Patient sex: M
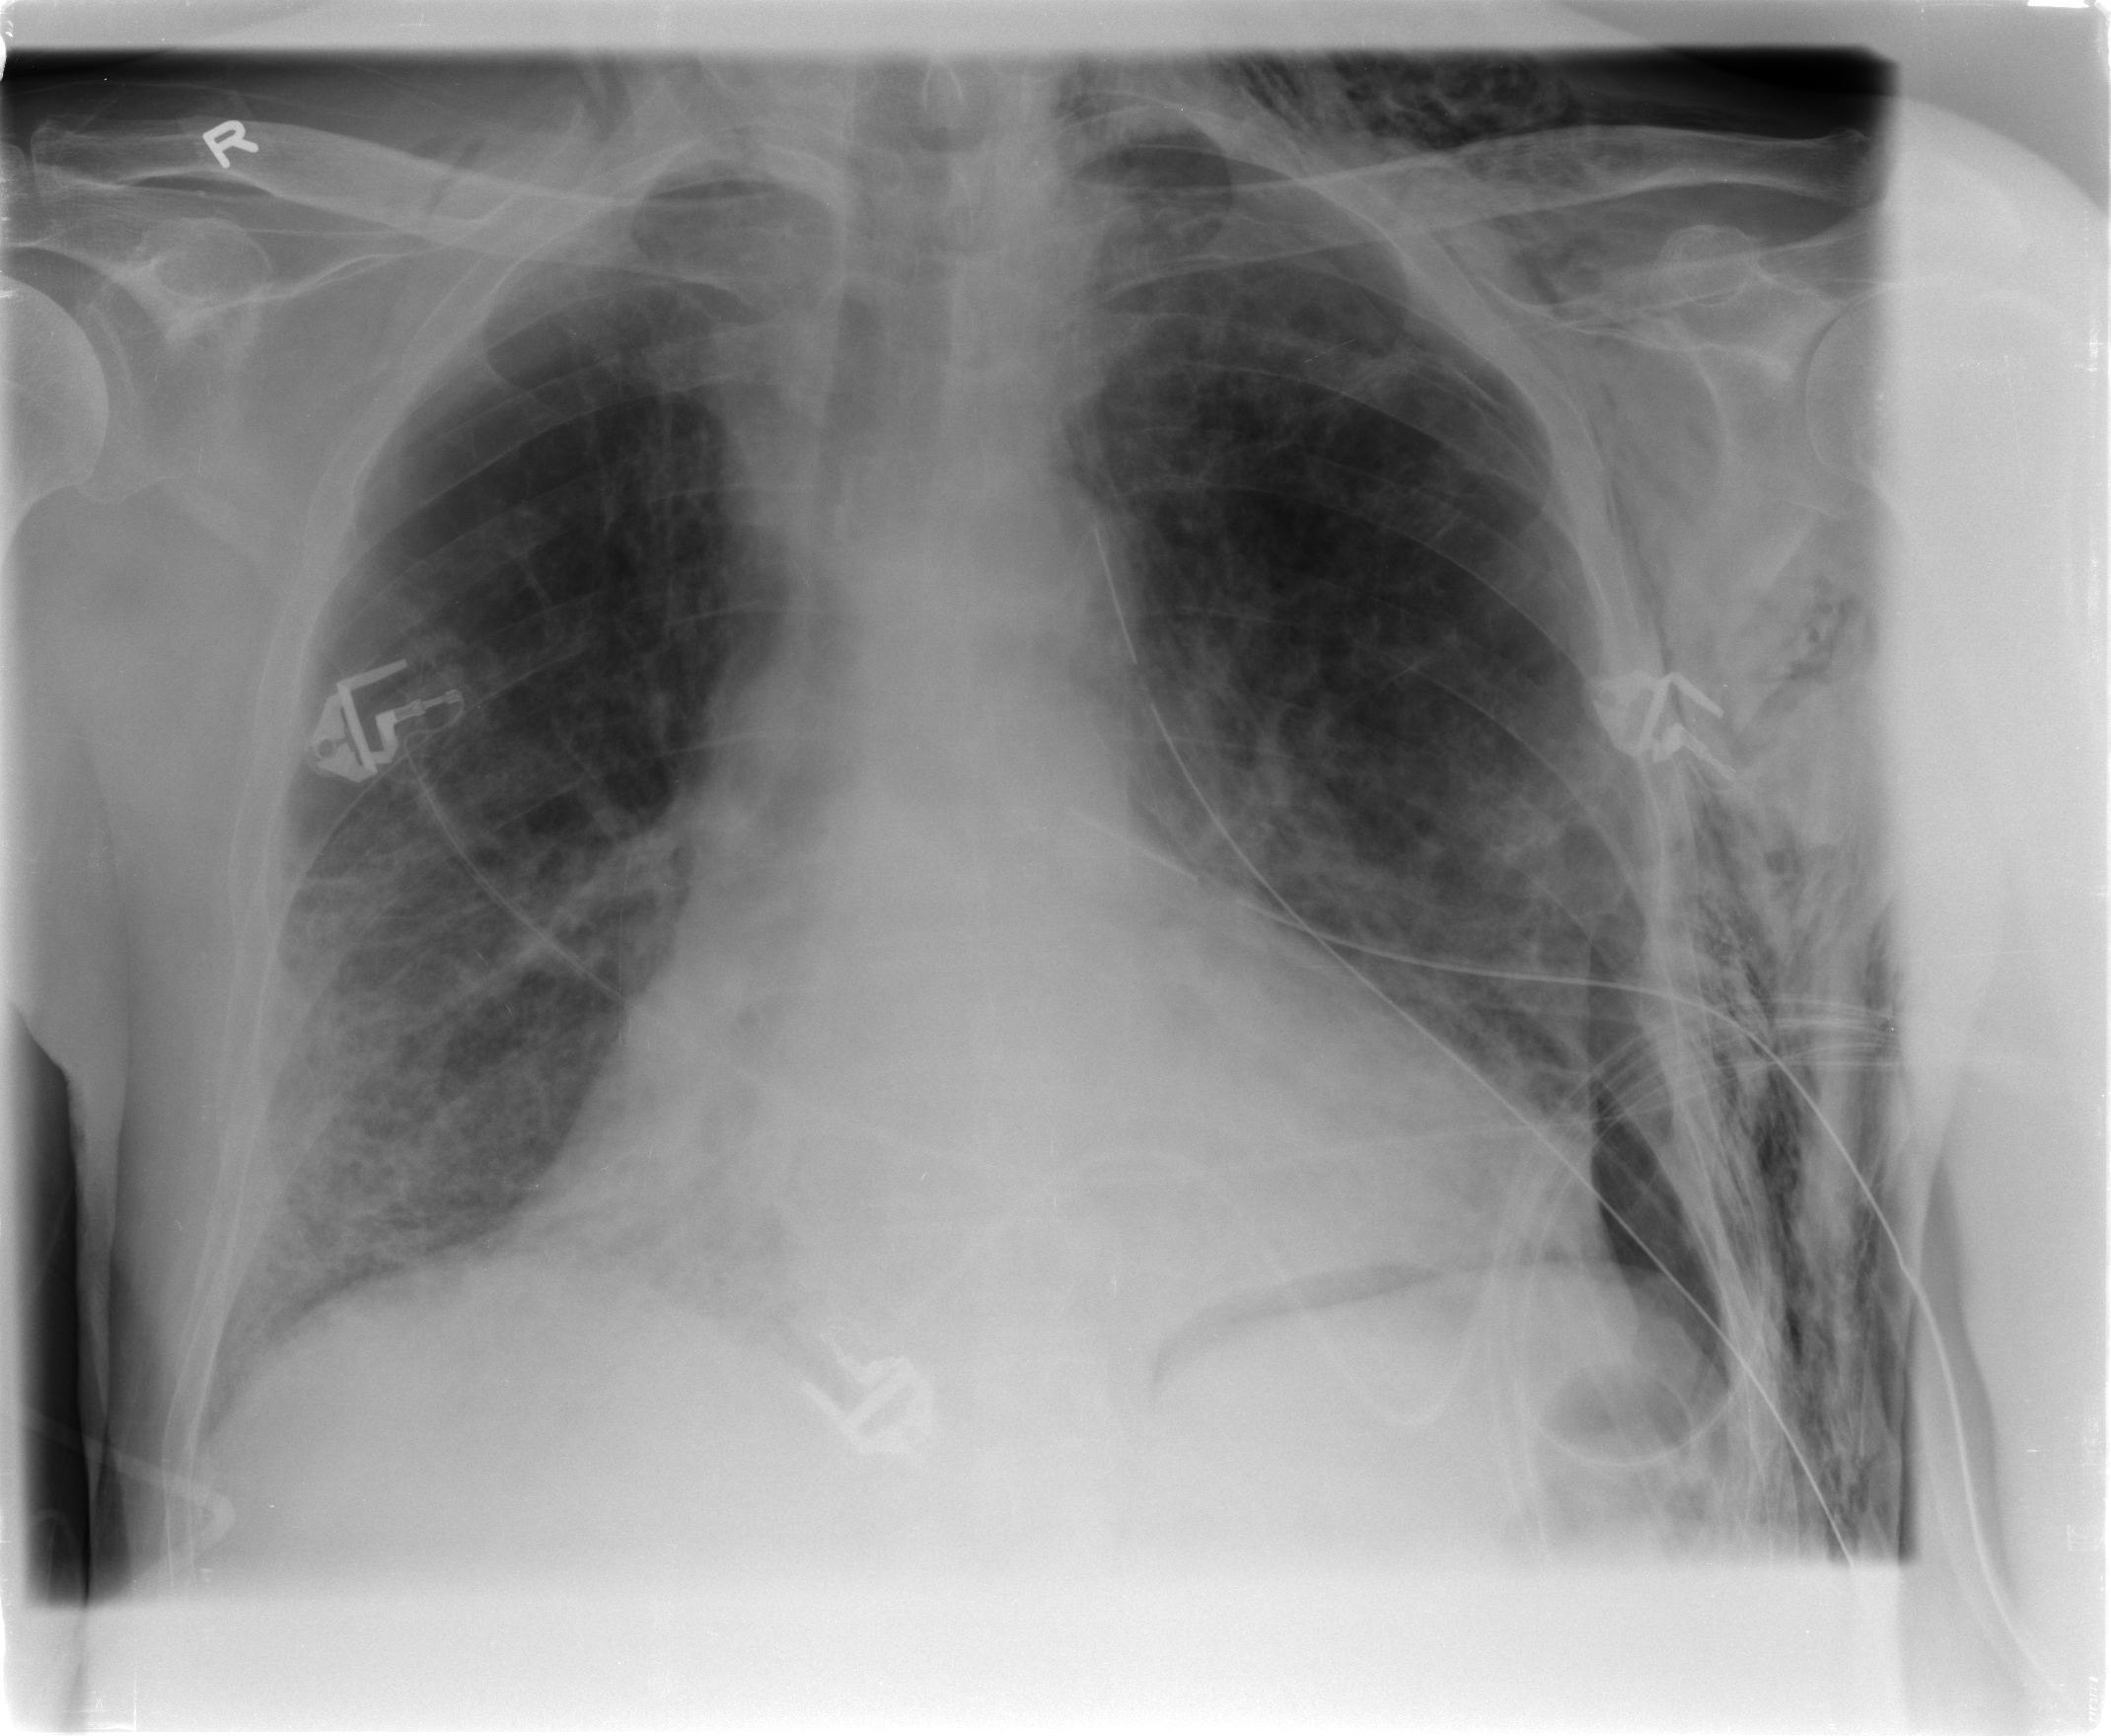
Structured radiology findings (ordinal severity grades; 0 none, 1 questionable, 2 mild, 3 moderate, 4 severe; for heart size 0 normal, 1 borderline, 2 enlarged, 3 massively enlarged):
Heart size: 2
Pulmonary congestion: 2
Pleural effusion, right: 1
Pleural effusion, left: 1
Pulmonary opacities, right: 2
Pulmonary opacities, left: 2
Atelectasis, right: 2
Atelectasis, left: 2